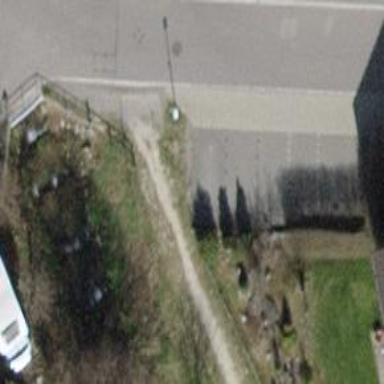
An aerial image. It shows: Bollard barrier.